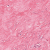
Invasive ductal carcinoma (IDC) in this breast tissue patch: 0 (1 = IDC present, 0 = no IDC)